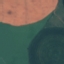
Label: AnnualCrop